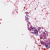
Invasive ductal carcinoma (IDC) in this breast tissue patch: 0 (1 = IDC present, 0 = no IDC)